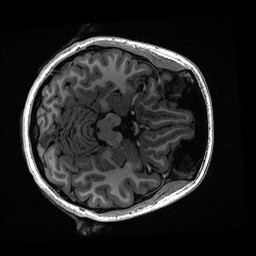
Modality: T1w
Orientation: axial
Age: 18
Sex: female
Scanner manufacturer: ge
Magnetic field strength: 3 T
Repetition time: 0.006952 s
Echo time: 0.00292 s